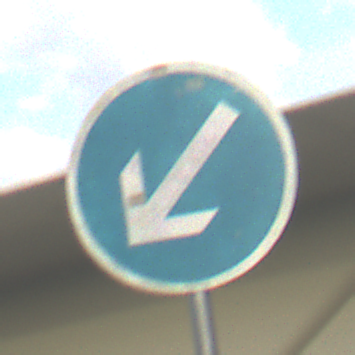
Verkehrszeichen: VorgeschriebeneVorbeifahrtLinks
Umgebung: Outdoor, Suburban
Tageszeit: MorningAfternoon
Wetter: PartlyCloudy
Licht: Natural
Jahreszeit: NotSpecified
Kontrast: MediumContrast